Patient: sex M, age 30
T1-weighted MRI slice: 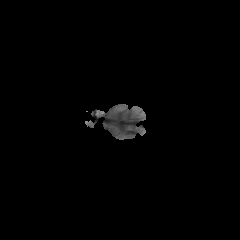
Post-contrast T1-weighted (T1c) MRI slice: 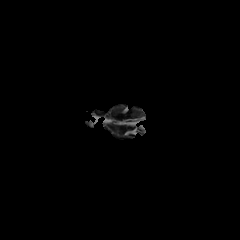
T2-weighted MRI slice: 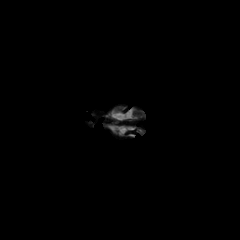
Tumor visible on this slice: no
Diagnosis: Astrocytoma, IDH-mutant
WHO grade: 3